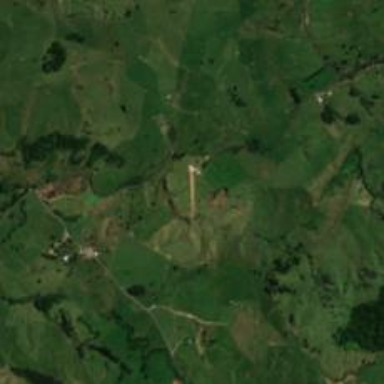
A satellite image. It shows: Airstrip at the airport.